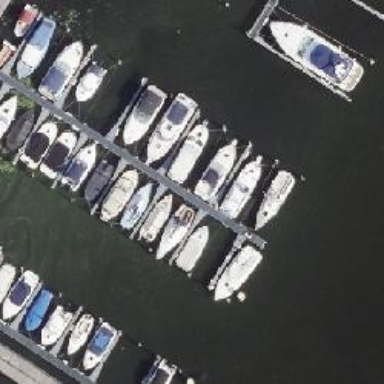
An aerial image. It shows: Marina area for leisure land.